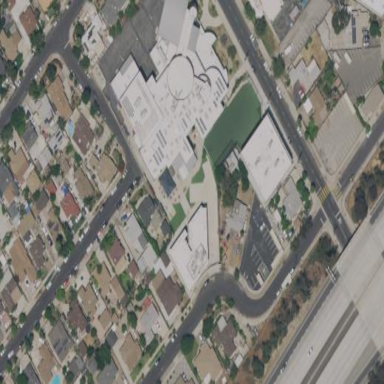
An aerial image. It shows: School building.